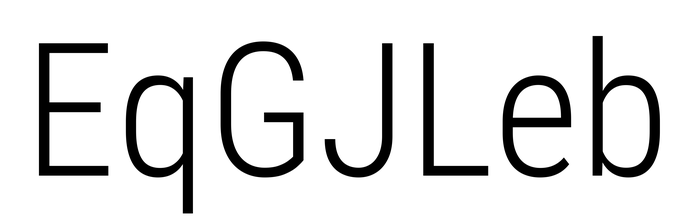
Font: Roboto_Condensed_Light